Question: I'm trying to calculate the surface between two circular curves (yellow surface <URL> but I'm somehow stuck since I don't have datapoints at the same angular values of the two curves. Any ideas?
Thanks for your help!
Picture:

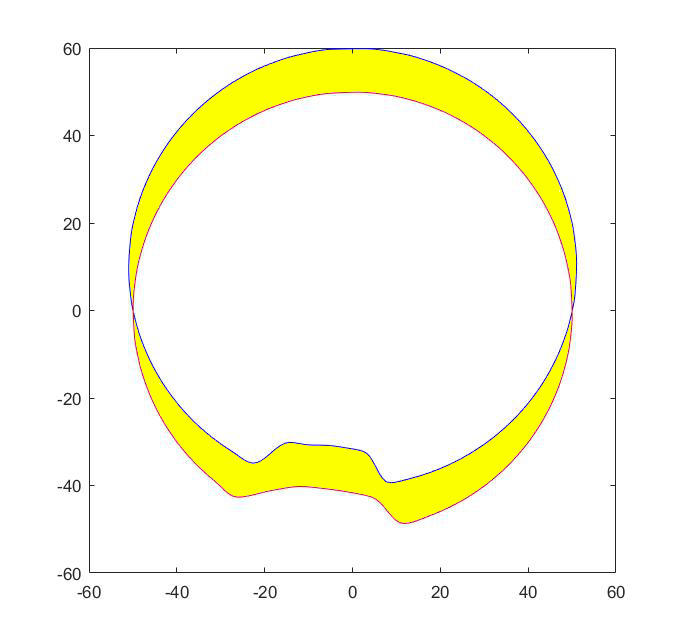
Answer: '''
function area = area_between_curves(initial,corrected)
interval = 0.1;
x = -80:interval:80;
y = -80:interval:80;
[X,Y] = meshgrid(x,y);
in_initial = inpolygon(X,Y,initial(:,1),initial(:,2));
in_corrected = inpolygon(X,Y,corrected(:,1),corrected(:,2));
in_area = xor(in_initial,in_corrected);
area = interval^2*nnz(in_area);
% visualization
figure
hold on
plot(X(in_area),Y(in_area),'r.')
plot(X(~in_area),Y(~in_area),'b.')
end
'''
If I use the lines of the question, this is the result:

'''
area = 1.989710000000001e+03
'''